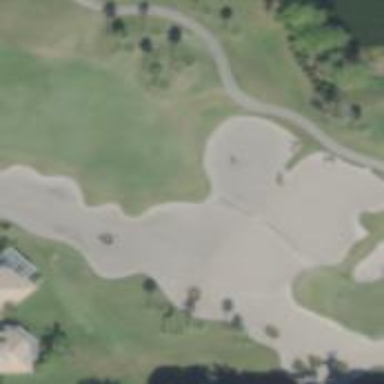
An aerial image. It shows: Golf bunker filled with sandy terrain.